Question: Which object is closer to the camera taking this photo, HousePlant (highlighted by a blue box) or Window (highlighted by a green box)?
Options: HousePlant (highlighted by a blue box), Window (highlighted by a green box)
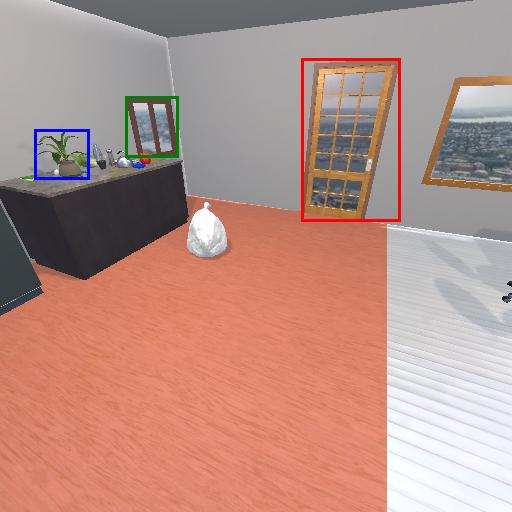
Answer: HousePlant (highlighted by a blue box)